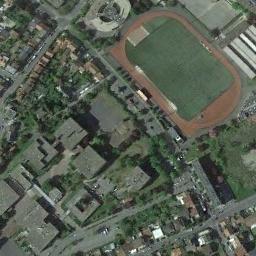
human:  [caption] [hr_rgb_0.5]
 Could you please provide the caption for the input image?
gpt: Track and field are next to lawns, Buildings and parking lots .

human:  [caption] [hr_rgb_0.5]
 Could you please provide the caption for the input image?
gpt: There are many buildings next to the ground track field .

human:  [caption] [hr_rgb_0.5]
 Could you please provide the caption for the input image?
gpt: The ground track field is surrounded by some trees and lots of buildings .

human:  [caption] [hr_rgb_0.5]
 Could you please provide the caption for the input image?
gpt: The track is white in the picture .

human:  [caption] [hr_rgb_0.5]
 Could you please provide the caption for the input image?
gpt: There are some buildings beside the ground track field with a red track .